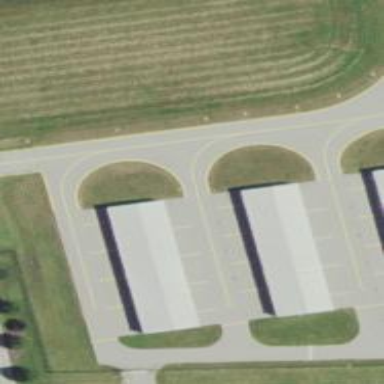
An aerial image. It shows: Image of taxiway at airport.